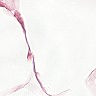
Metastatic tissue present: no